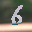
Label: 6